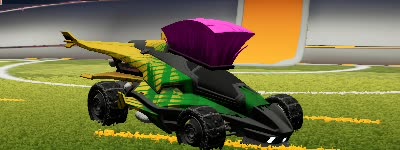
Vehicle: aftershock